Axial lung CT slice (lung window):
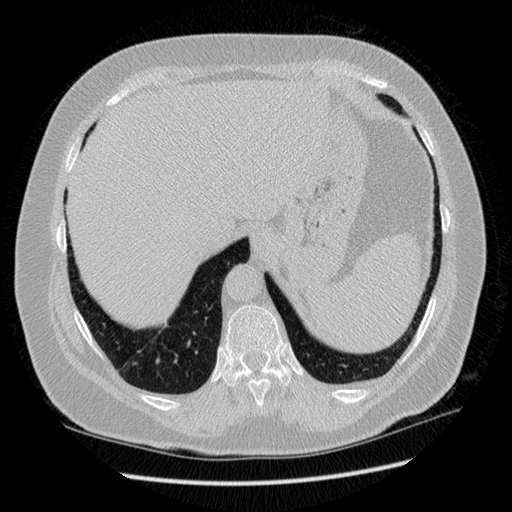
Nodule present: no